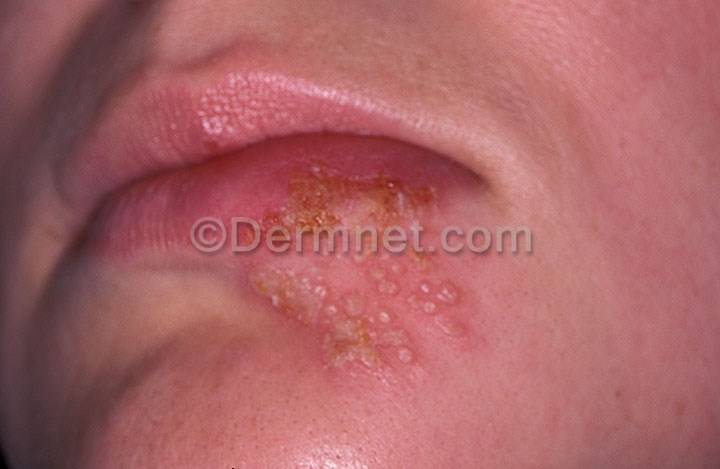
Disease: Warts Molluscum and other Viral Infections